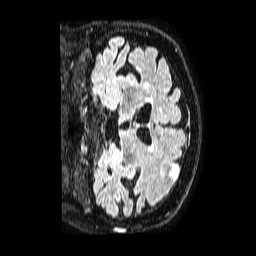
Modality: FLAIR
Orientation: coronal
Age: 76
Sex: female
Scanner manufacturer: philips
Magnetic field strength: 1.5 T
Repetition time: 4.8 s
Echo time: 0.3 s